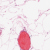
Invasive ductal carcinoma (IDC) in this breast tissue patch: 0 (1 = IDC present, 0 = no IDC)